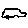
Label: car